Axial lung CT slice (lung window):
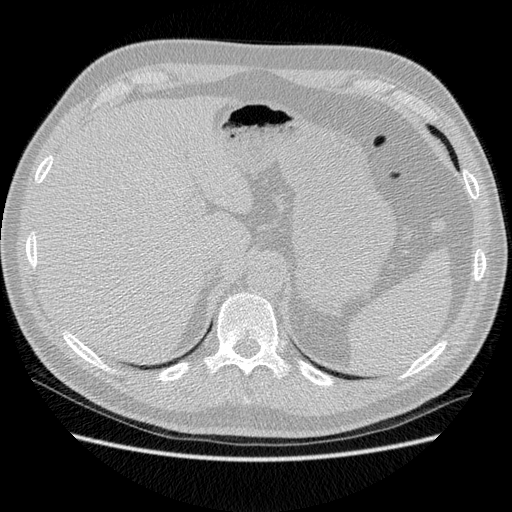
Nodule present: no